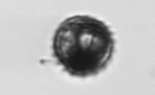
Label: Proterythropsis